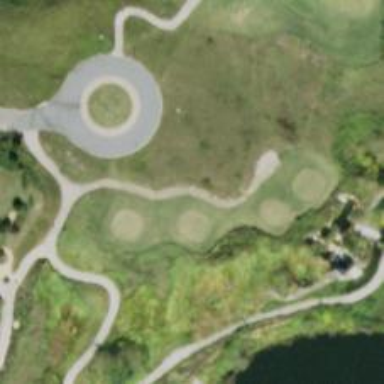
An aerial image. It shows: Golf cartpath that is also road path.